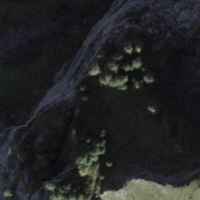
EUNIS habitat code: 48
Species observed at this site:
Dactylorhiza majalis